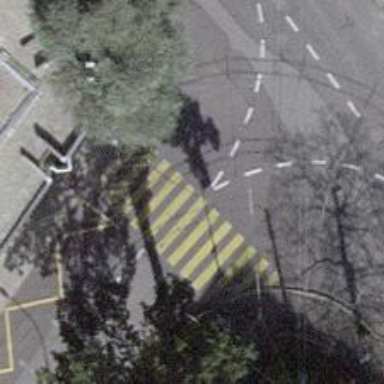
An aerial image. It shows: Uncontrolled zebra crossing on the road.